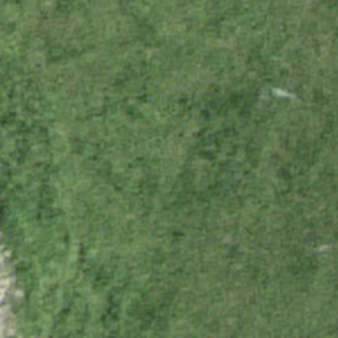
Label: other